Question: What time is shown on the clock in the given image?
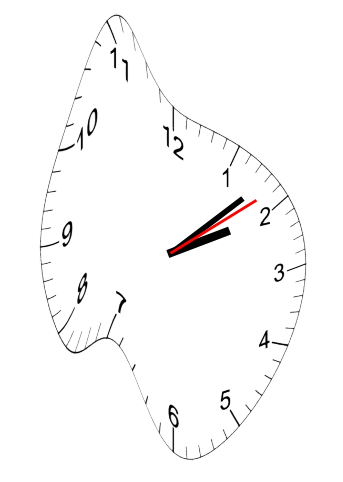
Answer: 02:08:09